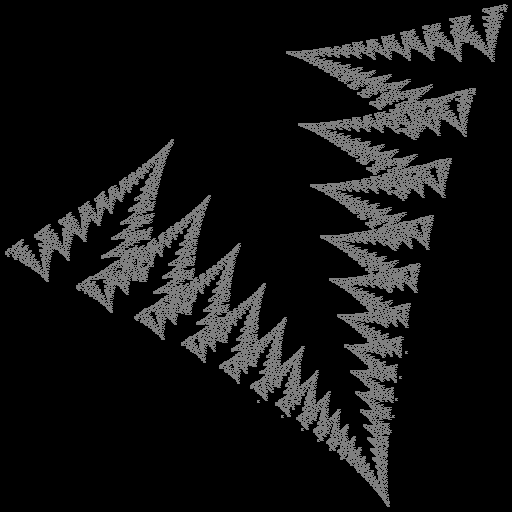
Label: zigzag